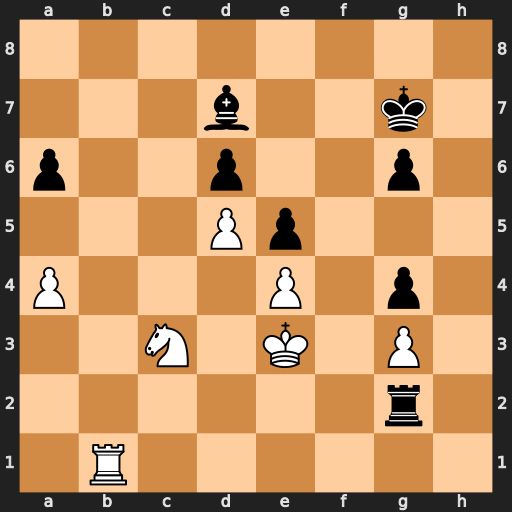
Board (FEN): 8/3b2k1/p2p2p1/3Pp3/P3P1p1/2N1K1P1/6r1/1R6
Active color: w
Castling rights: -
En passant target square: -
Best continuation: Rb7 Kh6 Rxd7 Rxg3+ Kd2